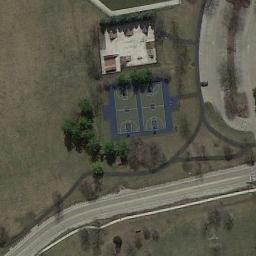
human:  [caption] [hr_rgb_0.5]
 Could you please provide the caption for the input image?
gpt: There are two very small basketball courts in the middle of the picture .

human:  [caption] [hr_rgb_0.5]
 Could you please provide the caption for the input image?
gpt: There are two basketball courts on the open place .

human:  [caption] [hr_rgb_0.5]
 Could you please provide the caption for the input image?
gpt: The basketball courts are built on the bare lawn,Surrounded by some trees,With buildings and roads nearby .

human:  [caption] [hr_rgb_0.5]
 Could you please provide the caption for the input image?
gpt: Two basketball courts surrounded by some trees while a parking lot and a road beside .

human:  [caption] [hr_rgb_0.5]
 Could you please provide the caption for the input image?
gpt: A road is beside the two basketball courts .